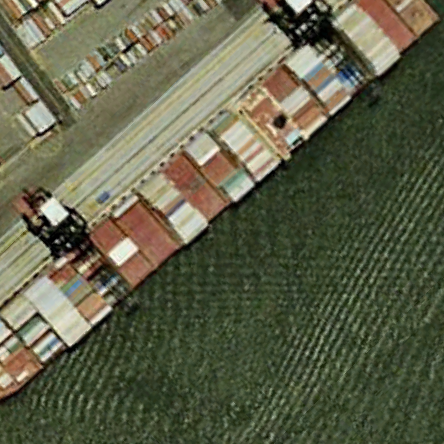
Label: Container_ship